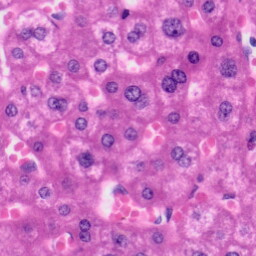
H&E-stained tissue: Liver